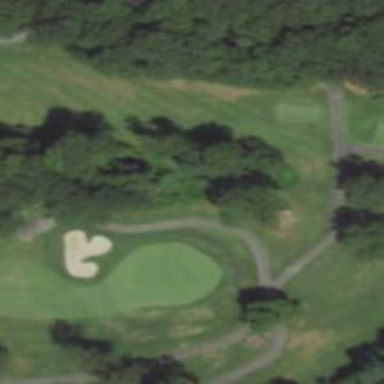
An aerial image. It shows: Path for golf carts.